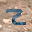
Label: 2